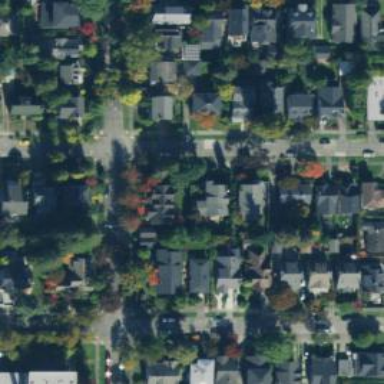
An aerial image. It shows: Neighborhood.